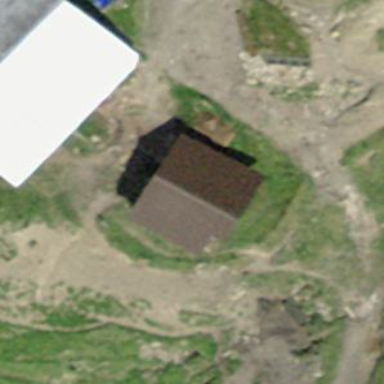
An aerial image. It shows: Farm auxiliary building.